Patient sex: F
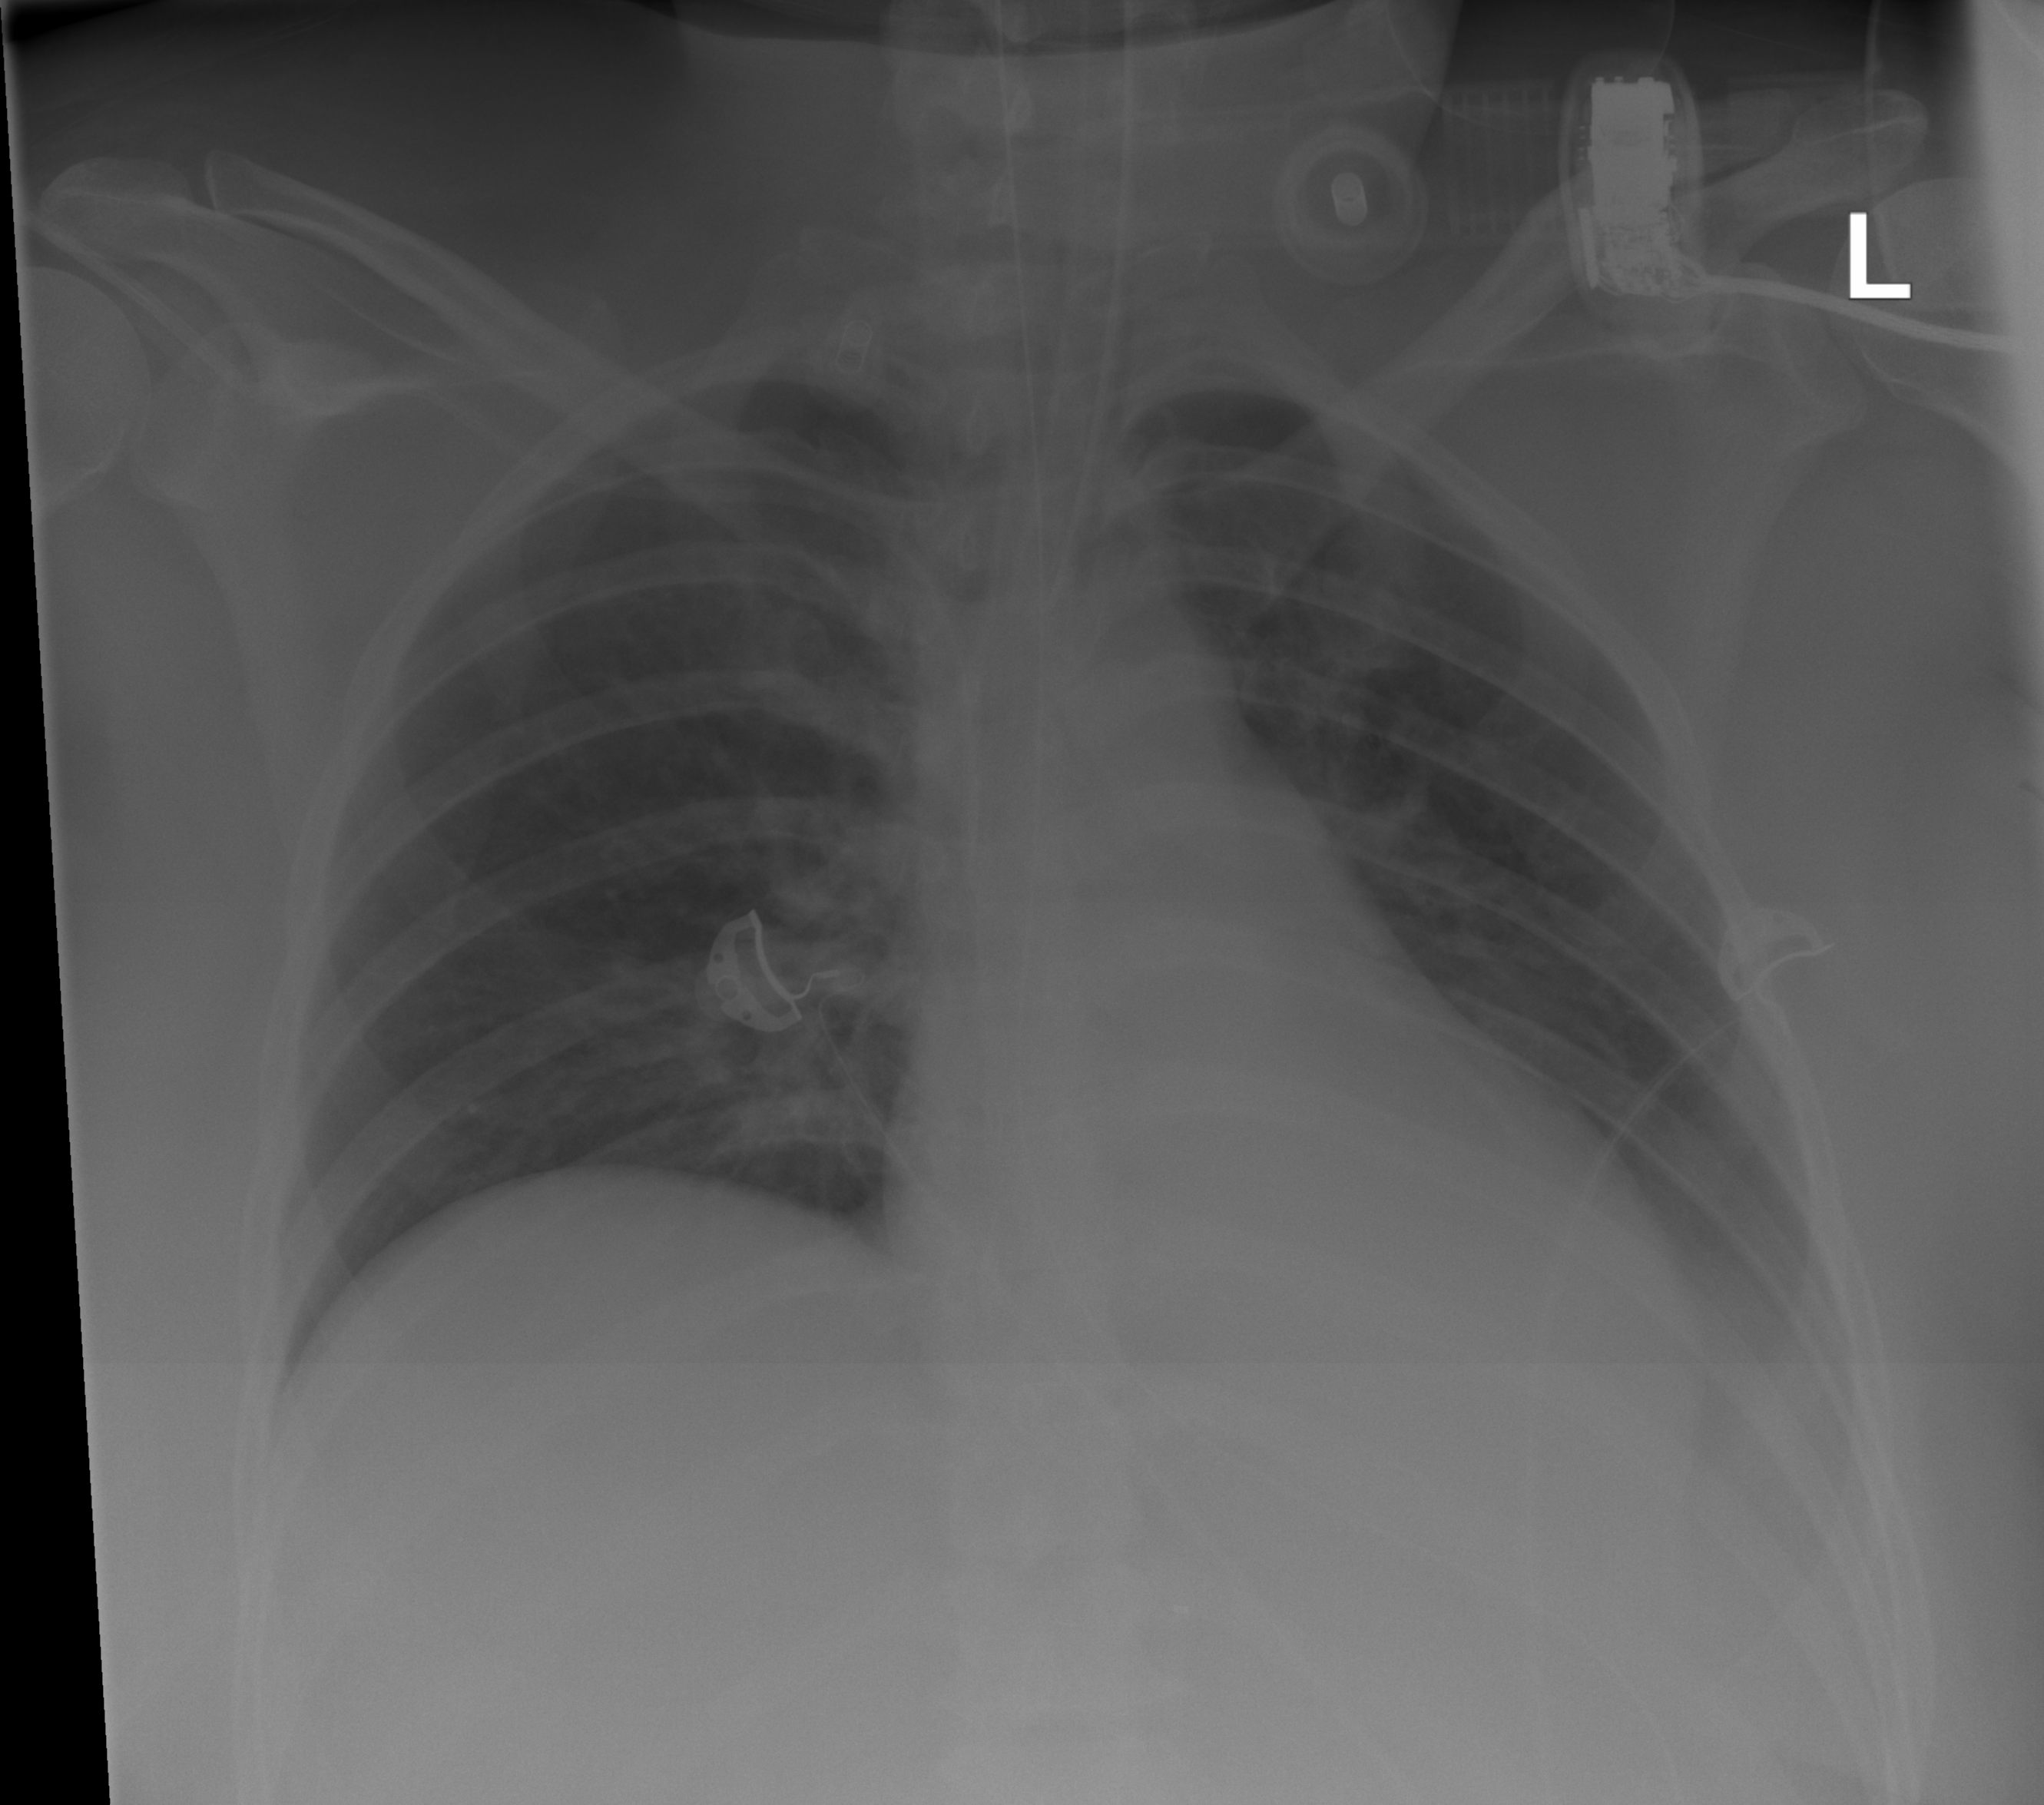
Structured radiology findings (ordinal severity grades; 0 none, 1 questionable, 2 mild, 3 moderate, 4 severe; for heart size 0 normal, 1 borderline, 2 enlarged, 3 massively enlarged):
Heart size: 0
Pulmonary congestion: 0
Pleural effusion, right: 0
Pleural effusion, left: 2
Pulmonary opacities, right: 1
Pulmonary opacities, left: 0
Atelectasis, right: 0
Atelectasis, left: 2